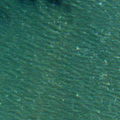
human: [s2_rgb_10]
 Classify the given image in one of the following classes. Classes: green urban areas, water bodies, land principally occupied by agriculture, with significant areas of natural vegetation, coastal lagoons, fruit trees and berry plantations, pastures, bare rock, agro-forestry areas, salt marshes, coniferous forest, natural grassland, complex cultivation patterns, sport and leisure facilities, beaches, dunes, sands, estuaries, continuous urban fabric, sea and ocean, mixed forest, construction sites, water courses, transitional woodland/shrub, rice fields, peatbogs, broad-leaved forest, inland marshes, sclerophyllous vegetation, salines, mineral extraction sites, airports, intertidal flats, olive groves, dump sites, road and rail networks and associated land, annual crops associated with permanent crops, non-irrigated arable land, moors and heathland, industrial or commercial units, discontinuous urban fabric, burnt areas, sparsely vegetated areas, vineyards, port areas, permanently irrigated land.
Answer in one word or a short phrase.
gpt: sea and ocean